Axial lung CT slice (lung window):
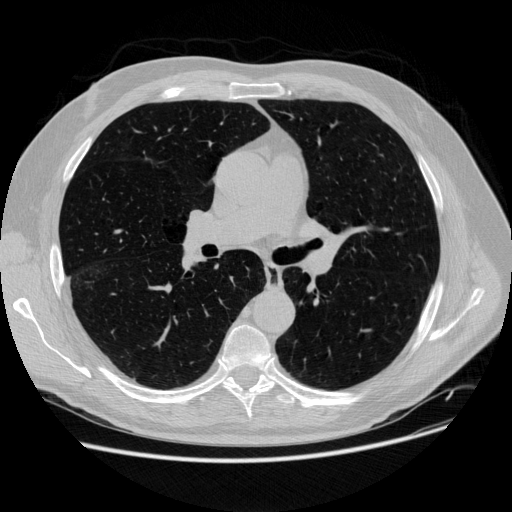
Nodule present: no